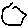
Label: circle